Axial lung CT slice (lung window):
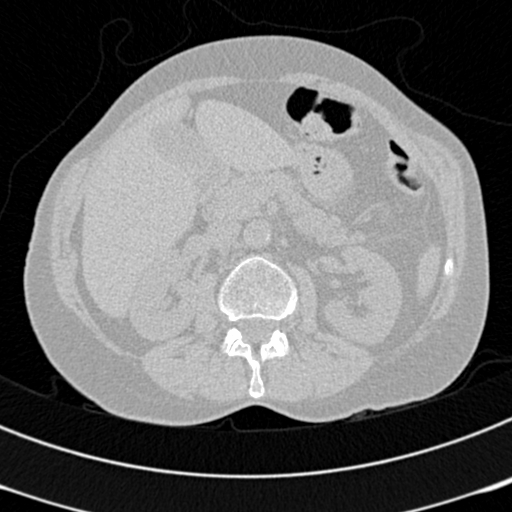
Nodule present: no